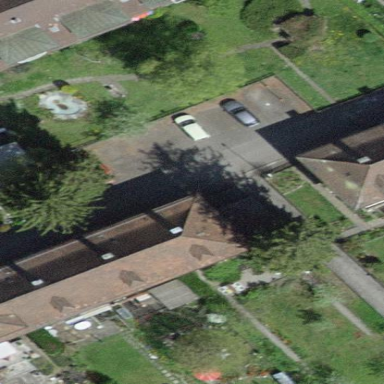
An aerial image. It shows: Hipped-roof building with apartments.